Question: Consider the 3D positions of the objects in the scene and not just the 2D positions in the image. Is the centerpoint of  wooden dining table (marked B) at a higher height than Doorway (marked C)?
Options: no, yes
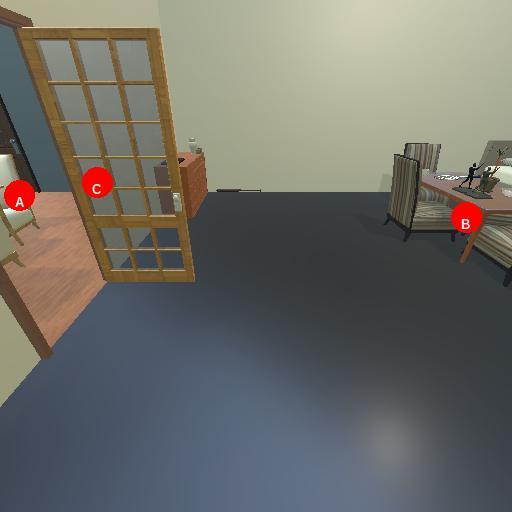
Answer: no